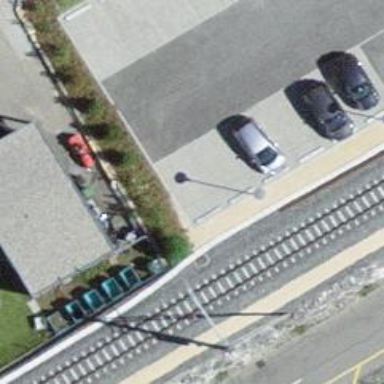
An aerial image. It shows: Railway buffer stop.